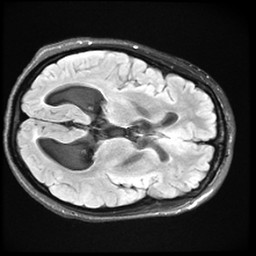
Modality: FLAIR
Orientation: axial
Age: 23
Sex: female
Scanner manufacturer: ge
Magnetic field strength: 3 T
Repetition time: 11 s
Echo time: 0.1497 s